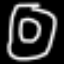
Label: donut